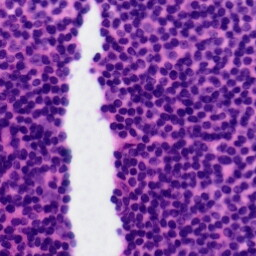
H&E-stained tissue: Tonsil